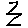
Label: zigzag